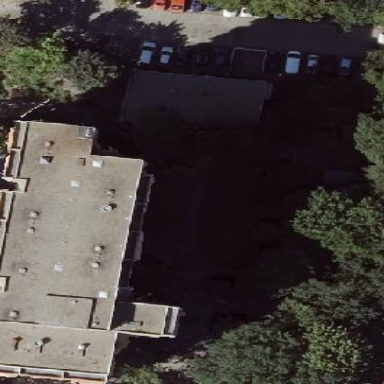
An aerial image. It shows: Flat-roofed apartment building.